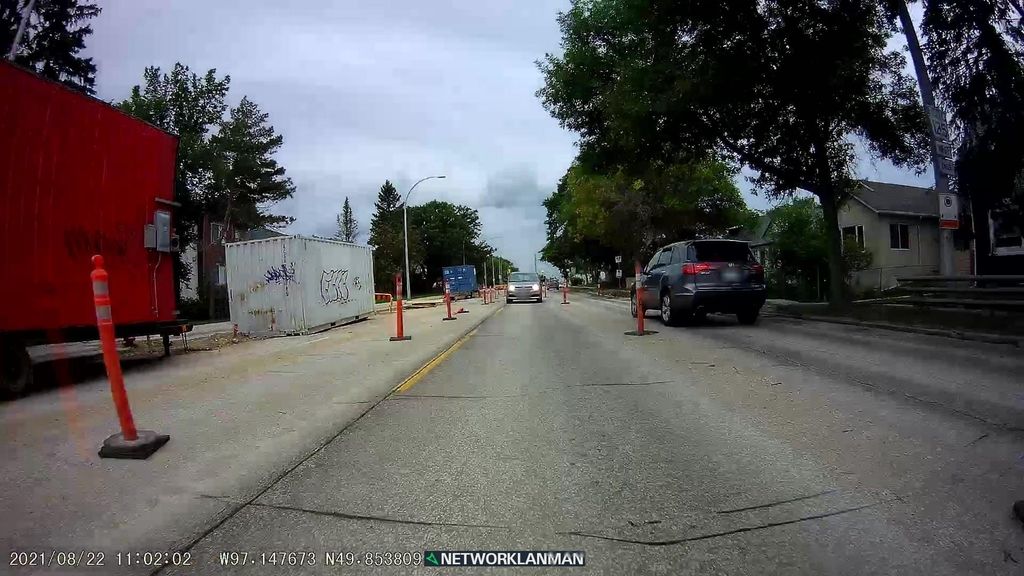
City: winnipeg